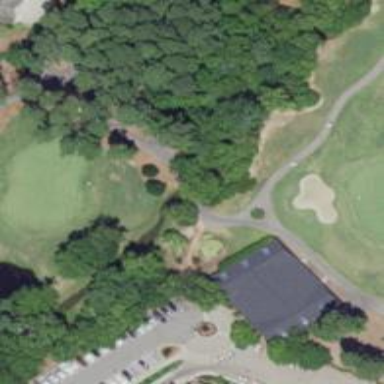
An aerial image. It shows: Footway that serves as golf path.